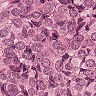
Metastatic tissue present: yes